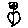
Label: flower